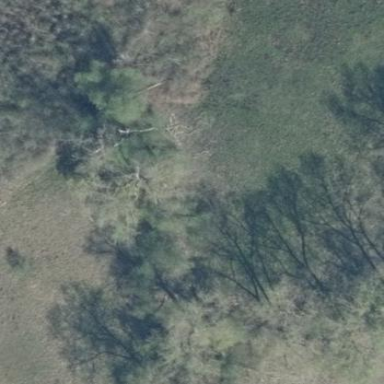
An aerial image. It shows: Swampy wetland area.